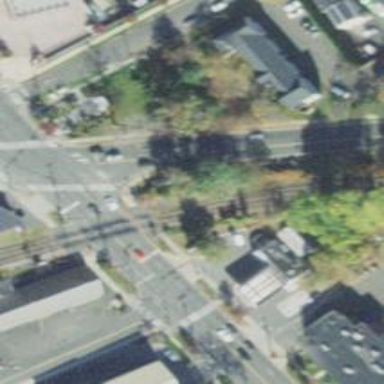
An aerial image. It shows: Railway crossing.